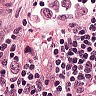
Metastatic tissue present: yes